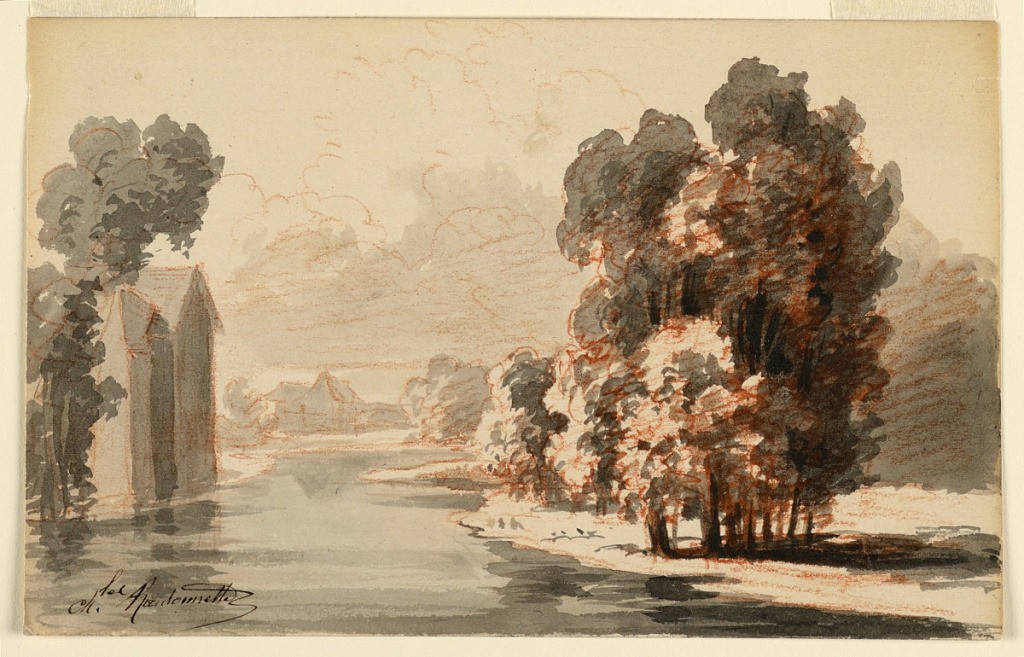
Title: Landscape
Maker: Charles Nicolas Ransonnette, French, 1793 - 1877
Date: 1850-1875
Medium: Graphite, brush and grey and partly oxidized white washes on grey paper
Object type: Drawing
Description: A stream leading backwards is bordered at left by houses and trees, at right by trees.